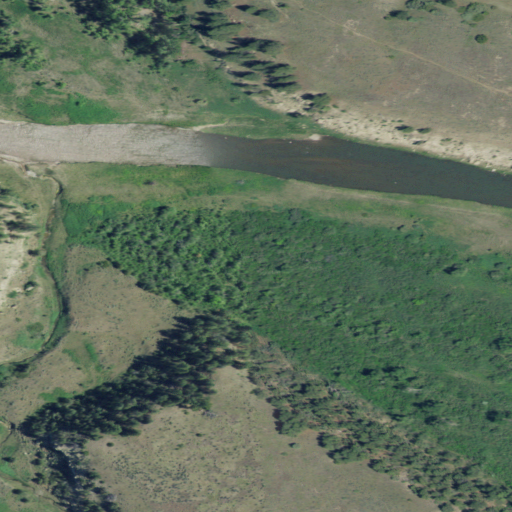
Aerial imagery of valley in Montana named Fivemile Coulee containing shrub, woody wetlands, grassland, evergreen forest, open water, and herbaceous wetlands